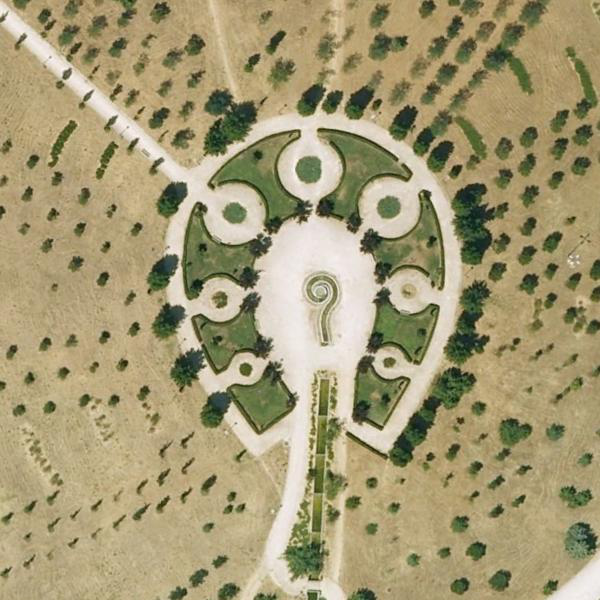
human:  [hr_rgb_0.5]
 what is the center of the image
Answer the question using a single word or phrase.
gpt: square